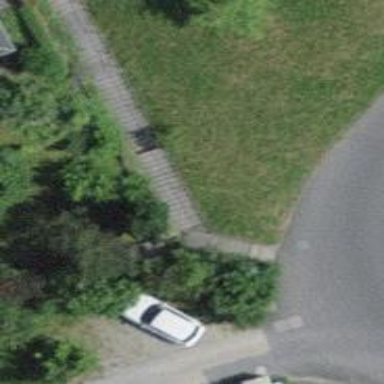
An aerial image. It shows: Set of steps on the road.